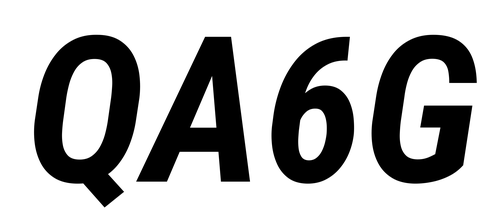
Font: Roboto-Italic_Condensed_Bold_Italic